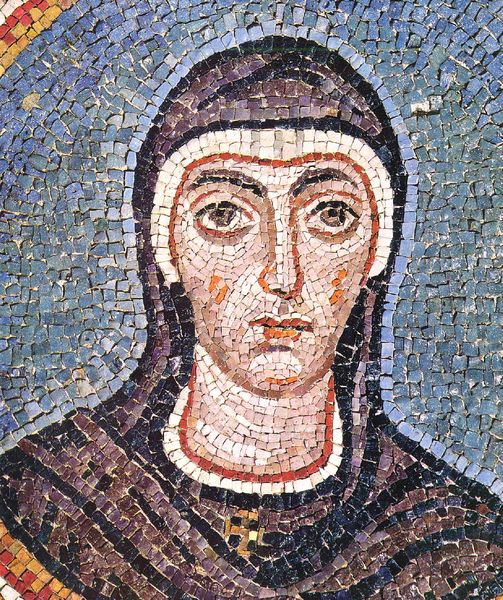
Titel: Ravenna, Erzbischöfliche Kapelle (Capella Arcivescovile), Mosaike
Standort: Ravenna, Erzbischöflicher Palast (EU - I - Emilia-Romagna)
Schlagwörter: blau, kopf, weiß, braun, frau, hintergrund, mund, nase, orange, schwarz, blick, rot, schleier, tuch, haube, augen, falten, gesicht, kragen, stein, steine, bildnis, hals, portrait, porträt, gewand, augenbrauen, front, rosa, hellblau, kopfbedeckung, farbig, wangen, violett, kopftuch, detail, wange, kiesel, groß, fliesen, nonne, mosaik, schwester, gesciht, rom, steinchen, balu, heilige, ikone, römisch, pompeij, lücke, byzanz, gewandt, byzantinisch, fehlstellen, starren, psycho